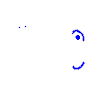
Particle: kaon